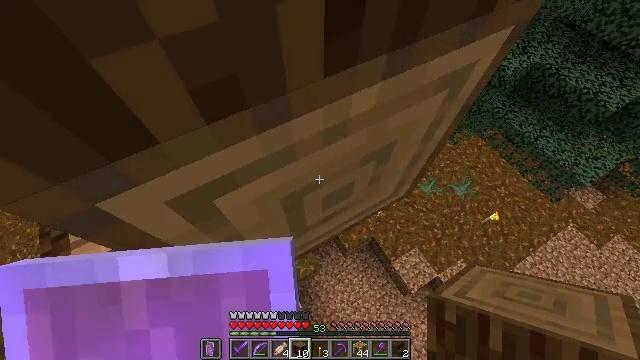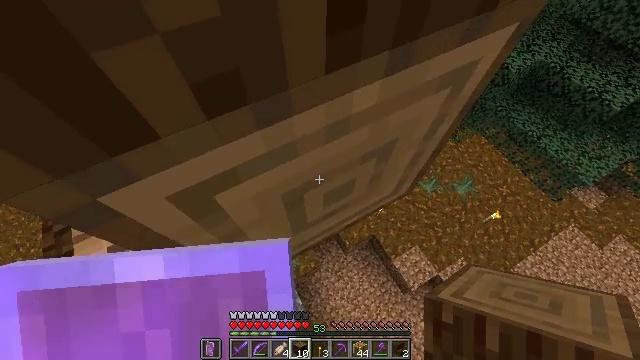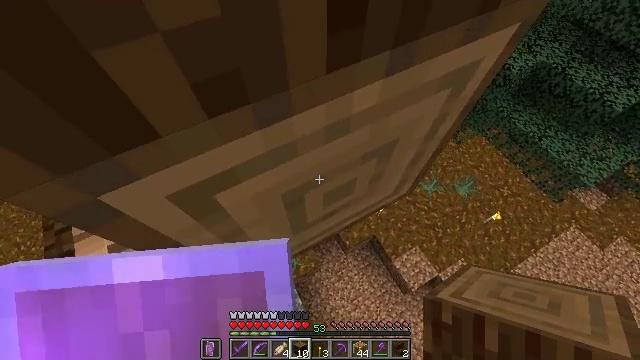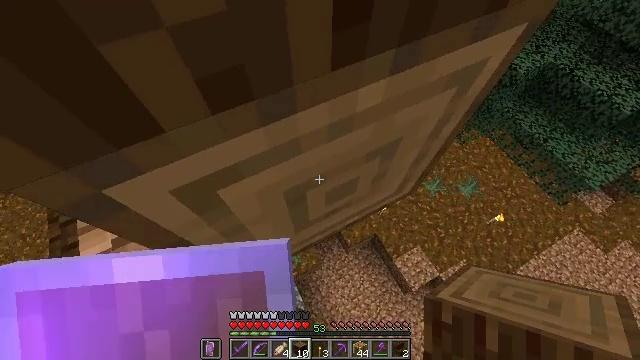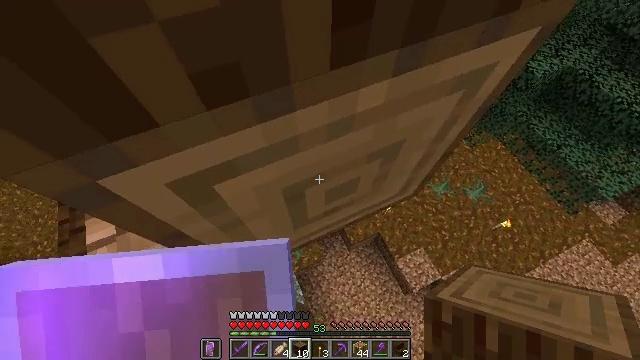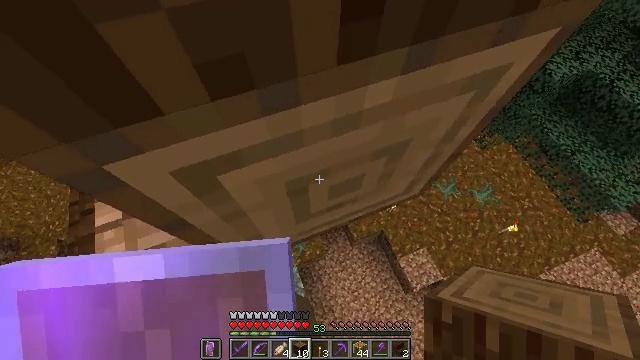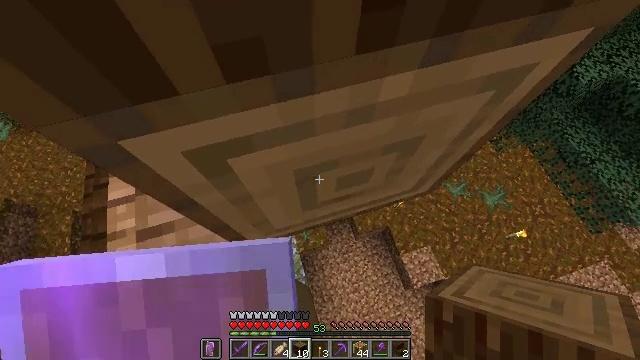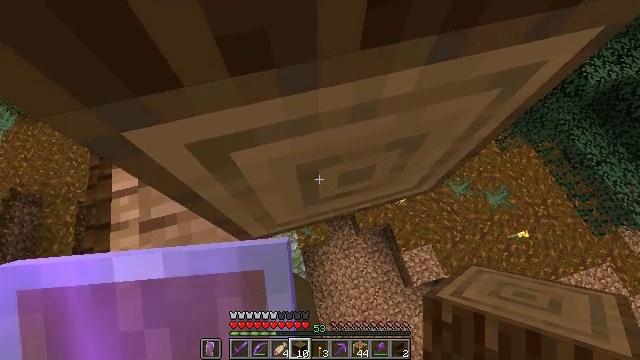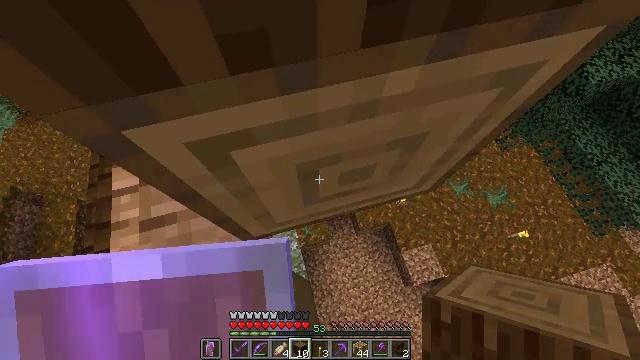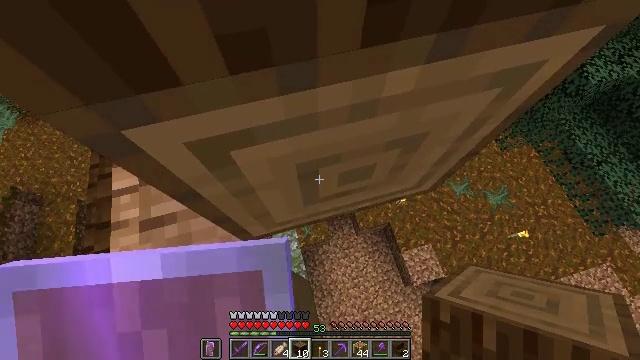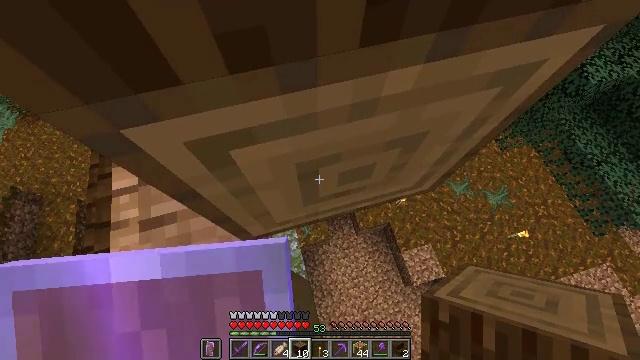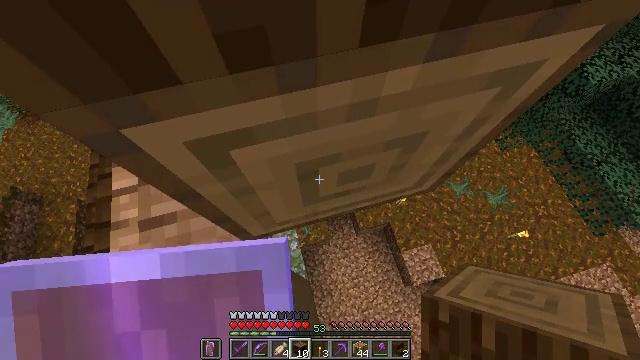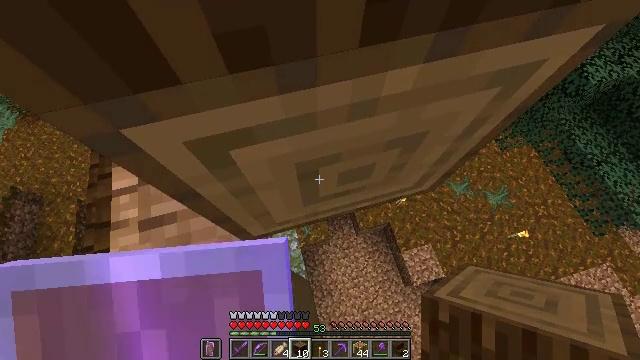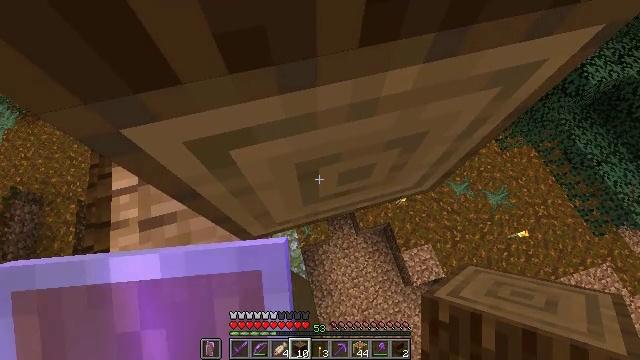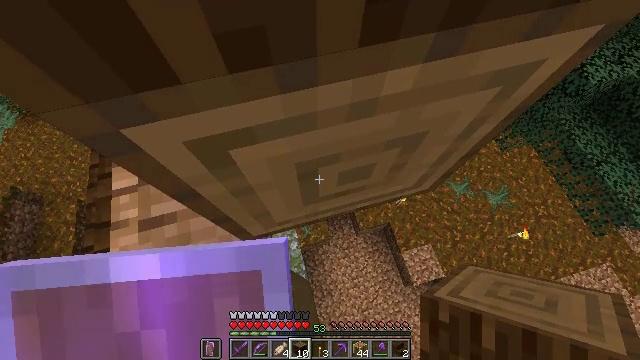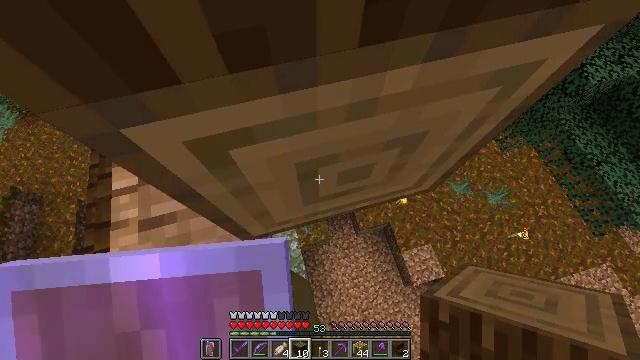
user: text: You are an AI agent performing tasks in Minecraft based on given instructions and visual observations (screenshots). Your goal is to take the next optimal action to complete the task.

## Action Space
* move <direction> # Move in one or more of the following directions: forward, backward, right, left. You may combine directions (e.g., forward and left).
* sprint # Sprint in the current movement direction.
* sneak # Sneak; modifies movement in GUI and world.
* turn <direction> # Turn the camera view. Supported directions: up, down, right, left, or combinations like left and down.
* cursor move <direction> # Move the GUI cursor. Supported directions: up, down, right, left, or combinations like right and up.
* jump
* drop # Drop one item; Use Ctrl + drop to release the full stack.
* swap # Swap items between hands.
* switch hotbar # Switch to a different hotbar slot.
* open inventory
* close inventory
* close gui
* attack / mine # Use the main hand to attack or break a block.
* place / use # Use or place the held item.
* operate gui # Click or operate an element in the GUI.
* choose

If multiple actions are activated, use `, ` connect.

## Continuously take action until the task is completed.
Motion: motion action
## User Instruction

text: Chop down the spruce log.
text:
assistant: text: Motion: move forward, sneak
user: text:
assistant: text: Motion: move forward, sneak
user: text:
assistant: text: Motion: move forward, sneak, turn left
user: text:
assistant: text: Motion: move forward, sneak, turn left
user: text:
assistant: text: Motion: move forward, sneak, turn left and down
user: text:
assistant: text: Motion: move forward, sneak, turn left and down
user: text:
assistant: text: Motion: move forward, sneak, turn left
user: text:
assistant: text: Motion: move forward, sneak
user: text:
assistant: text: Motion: move forward, sneak
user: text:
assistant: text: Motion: sneak
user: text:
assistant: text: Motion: move forward, sneak
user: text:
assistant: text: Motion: move forward, sneak
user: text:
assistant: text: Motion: move forward, sneak
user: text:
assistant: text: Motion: sneak
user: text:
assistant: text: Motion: move forward, sneak
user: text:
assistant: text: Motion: move forward, sneak
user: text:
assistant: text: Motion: move forward, sneak
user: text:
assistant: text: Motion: move forward, sneak
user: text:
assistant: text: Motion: move forward, sneak, turn left
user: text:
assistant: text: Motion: move forward, sneak, turn left
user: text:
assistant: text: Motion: move forward, sneak
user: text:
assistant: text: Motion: move forward, sneak
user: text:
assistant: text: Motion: move forward, sneak
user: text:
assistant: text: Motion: move forward, sneak
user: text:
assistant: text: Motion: move forward, sneak
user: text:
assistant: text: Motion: move forward, sneak
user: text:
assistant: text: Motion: move forward, sneak
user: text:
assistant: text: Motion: move forward, sneak
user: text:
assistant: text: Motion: move forward, sneak
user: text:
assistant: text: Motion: move forward, sneak